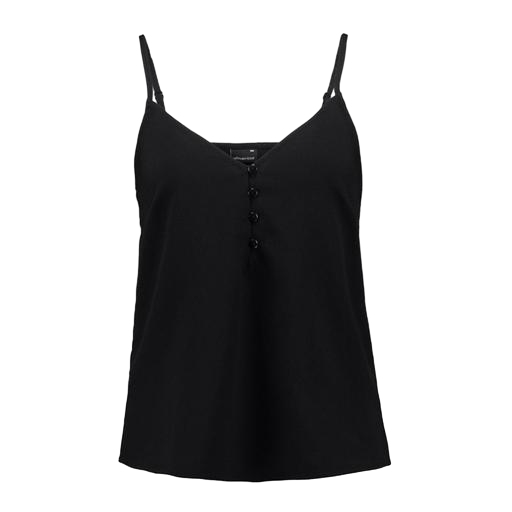
black limited edition ring detail cami, black chelsea cami, black women's fluid cami, white background